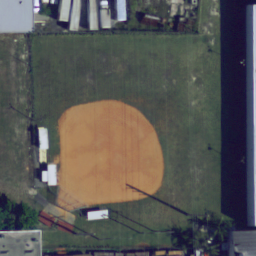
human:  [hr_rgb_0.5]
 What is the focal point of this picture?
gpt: baseball diamond